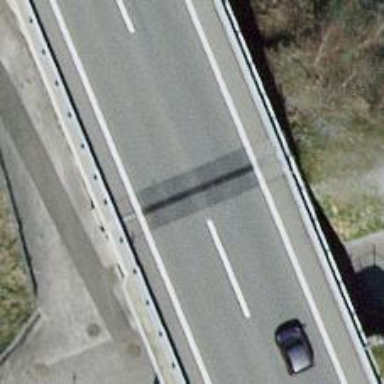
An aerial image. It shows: View of motorway.